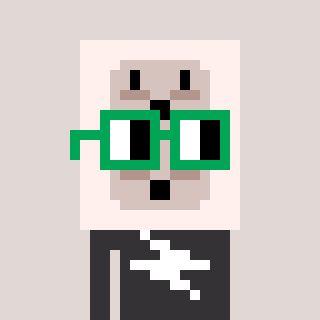
a pixel art character with square green glasses, a outlet-shaped head and a grayscale-colored body on a warm background